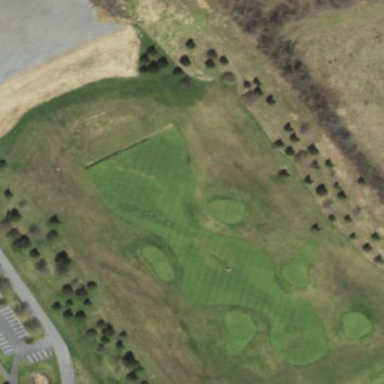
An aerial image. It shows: Grassy area used as driving range for golf.